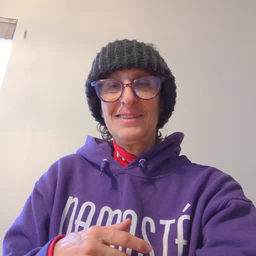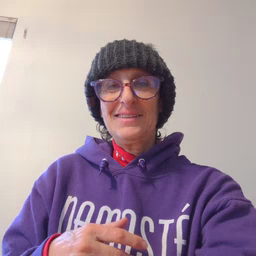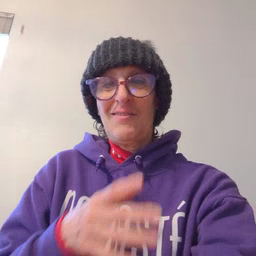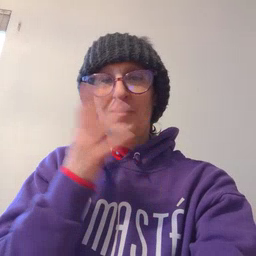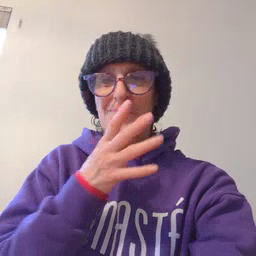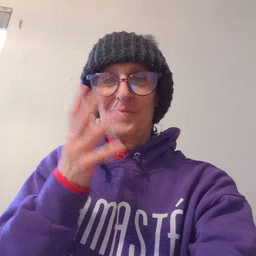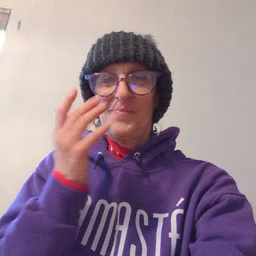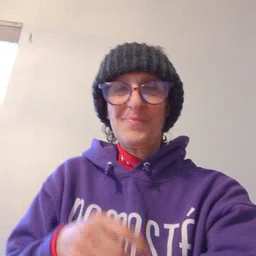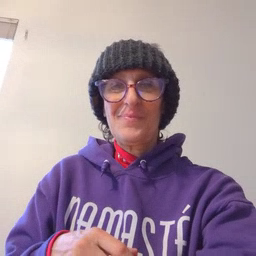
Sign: farm